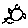
Label: bird